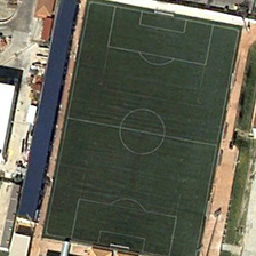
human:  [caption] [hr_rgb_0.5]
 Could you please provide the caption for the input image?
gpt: The soccer ground is surrounded by several buildings.

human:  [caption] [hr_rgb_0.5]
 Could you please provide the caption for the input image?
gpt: There are several buildings around the football field.

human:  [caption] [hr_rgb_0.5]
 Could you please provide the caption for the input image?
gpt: The soccer ground is surrounded by several buildings.

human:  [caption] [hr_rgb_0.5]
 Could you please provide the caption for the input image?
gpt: The football field is surrounded by several buildings.

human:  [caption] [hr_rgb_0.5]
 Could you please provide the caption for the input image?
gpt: a football field is surrounded by several buildings.